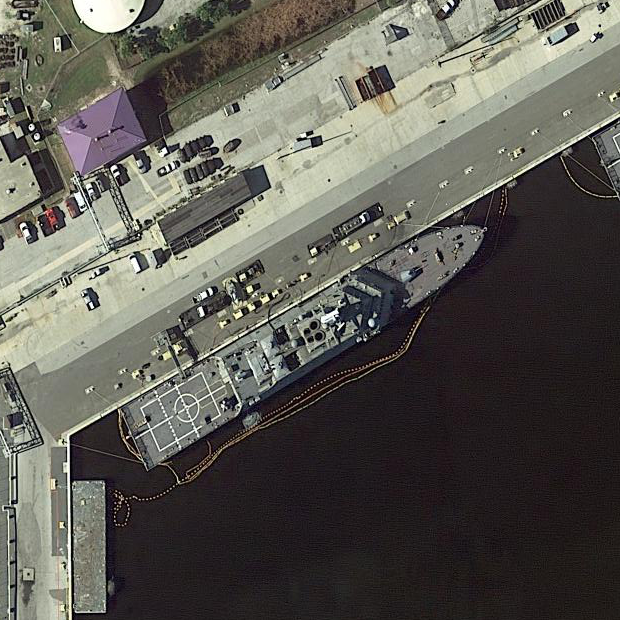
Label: Freedom-class_combat_ship